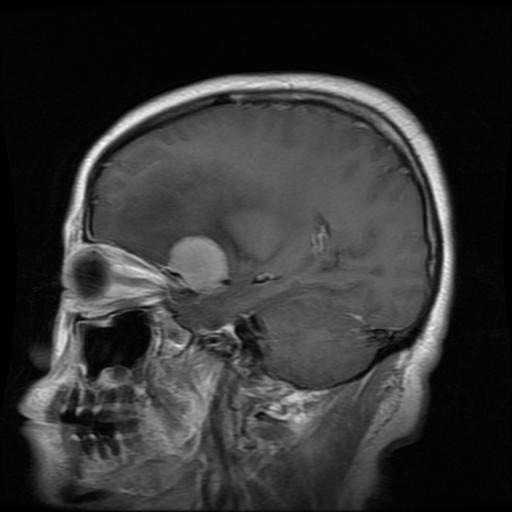
Label: meningioma